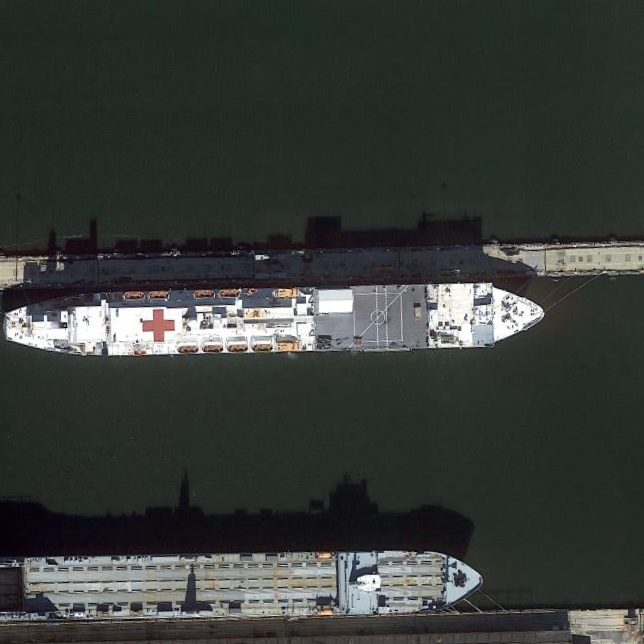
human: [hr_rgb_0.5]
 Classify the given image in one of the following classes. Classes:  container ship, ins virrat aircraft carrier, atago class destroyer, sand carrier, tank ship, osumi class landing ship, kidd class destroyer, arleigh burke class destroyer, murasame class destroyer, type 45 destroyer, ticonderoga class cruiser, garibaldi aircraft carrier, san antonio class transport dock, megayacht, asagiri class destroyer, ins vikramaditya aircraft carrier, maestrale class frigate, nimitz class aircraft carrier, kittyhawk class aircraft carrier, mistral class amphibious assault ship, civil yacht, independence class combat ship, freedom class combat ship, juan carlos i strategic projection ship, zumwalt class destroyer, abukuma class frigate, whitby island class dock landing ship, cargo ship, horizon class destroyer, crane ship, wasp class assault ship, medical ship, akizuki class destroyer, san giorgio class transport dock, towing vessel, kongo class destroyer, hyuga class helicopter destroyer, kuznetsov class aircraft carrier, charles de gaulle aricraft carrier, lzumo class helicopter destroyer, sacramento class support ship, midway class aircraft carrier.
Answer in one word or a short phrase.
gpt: Medical ship